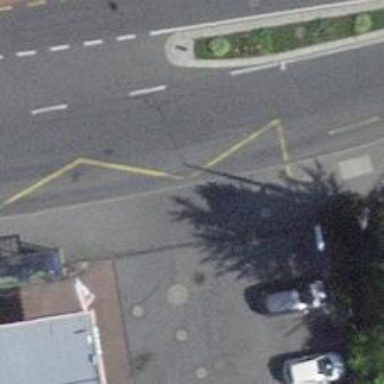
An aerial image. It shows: Bus stop with sheltered platform for public transport.